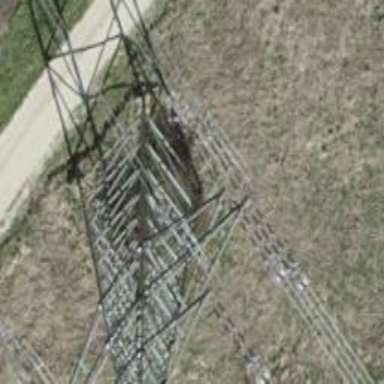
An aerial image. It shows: Power tower.